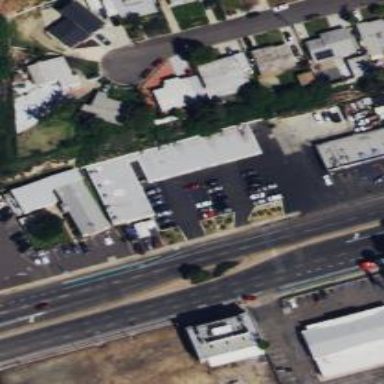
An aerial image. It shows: Commercial building.